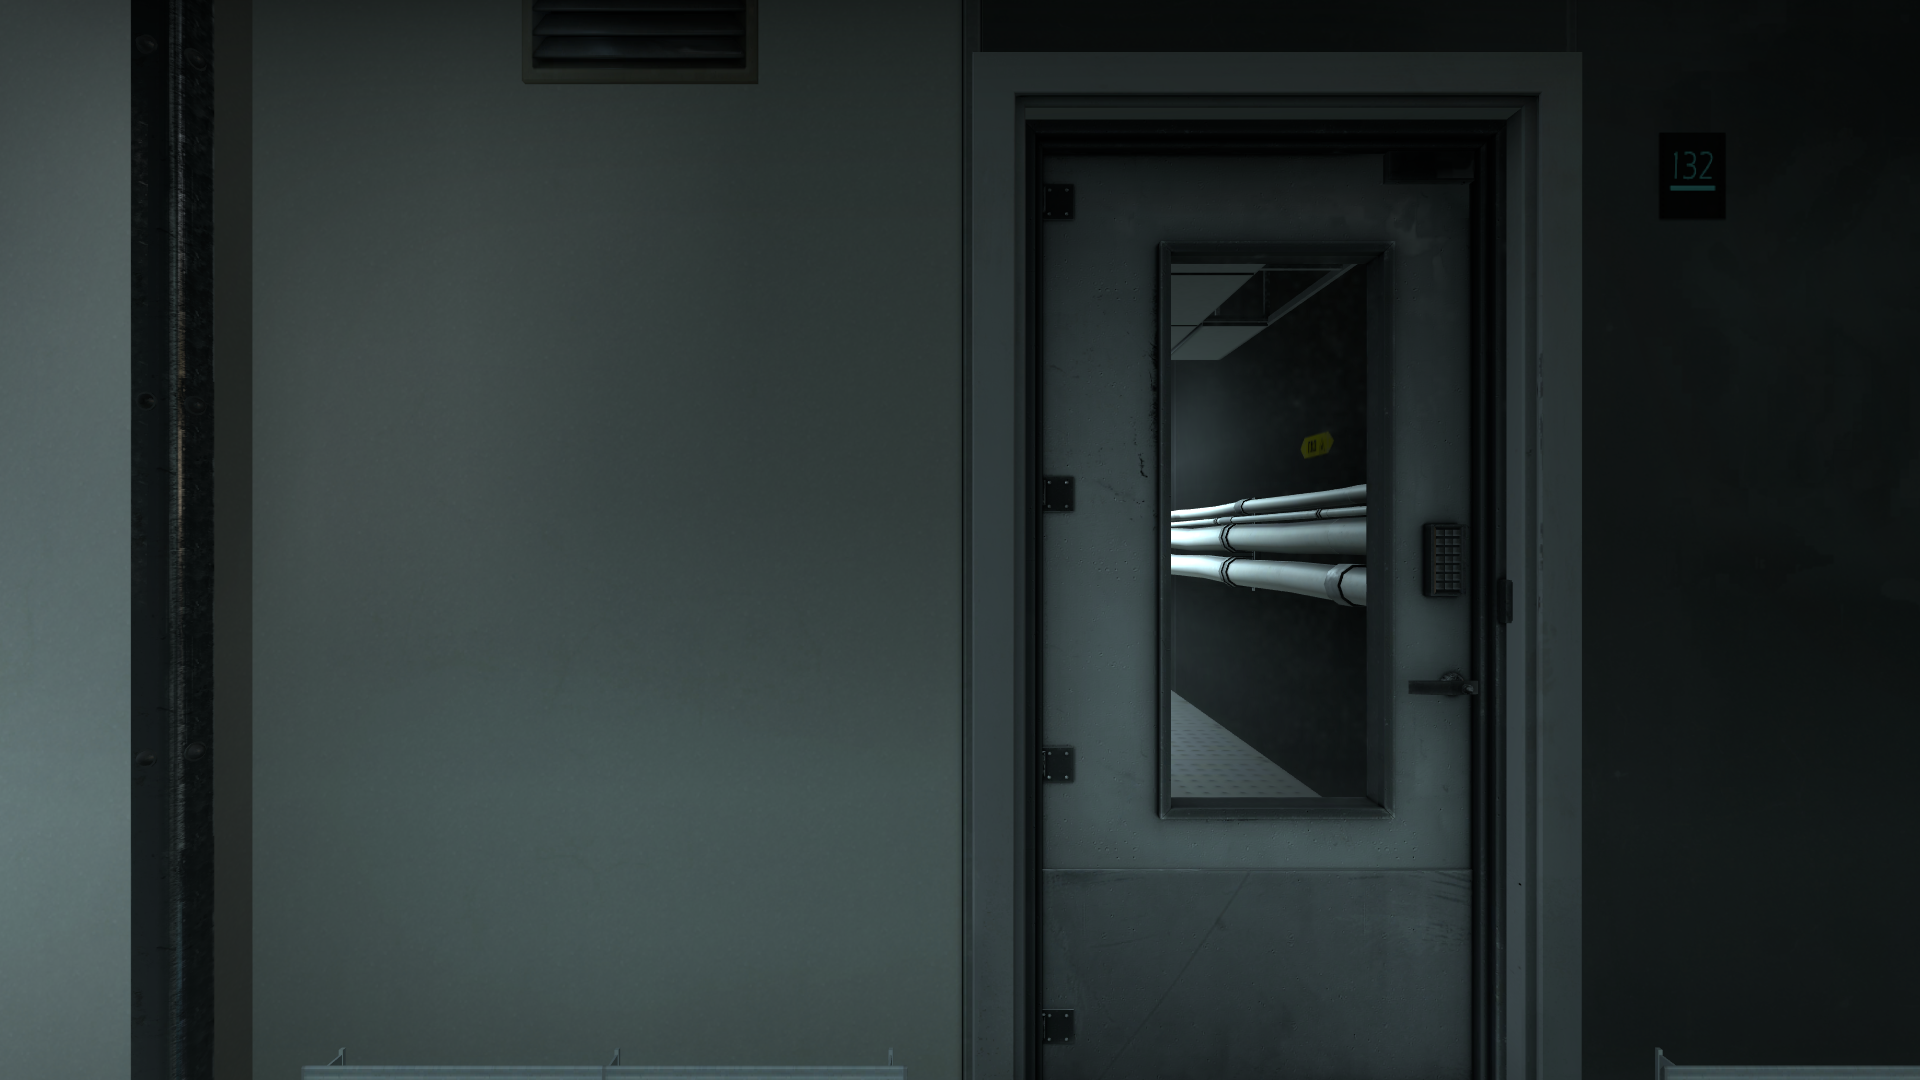
Map: de_train